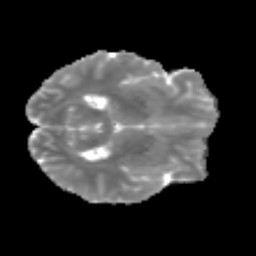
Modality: MD
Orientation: axial
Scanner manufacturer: siemens
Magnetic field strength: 3 T
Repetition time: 3.6 s
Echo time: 0.092 s